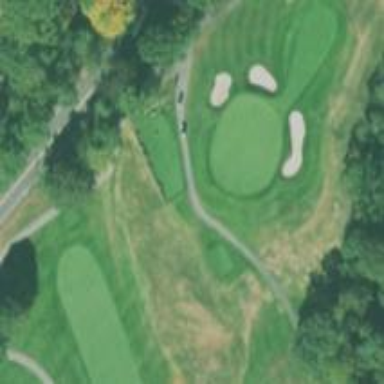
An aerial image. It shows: Golf hole.